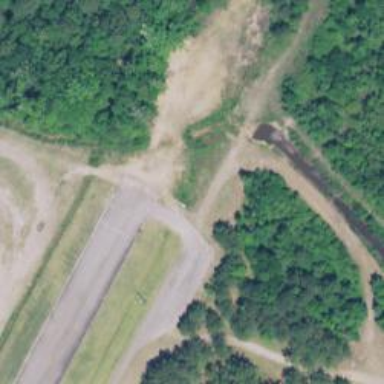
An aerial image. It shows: Motor sport raceway.